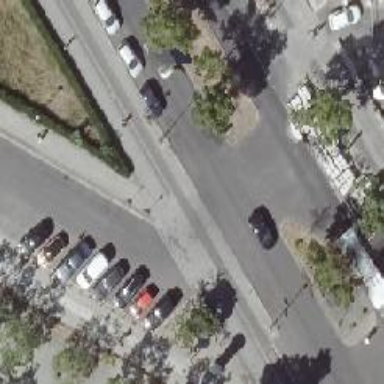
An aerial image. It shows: Unmarked crossing on the road.